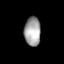
Tissue: lung
Cell type: Endothelial cells
Senescence score: 0.7846
Nuclear area (px): 456
Mean DAPI intensity: 164.978